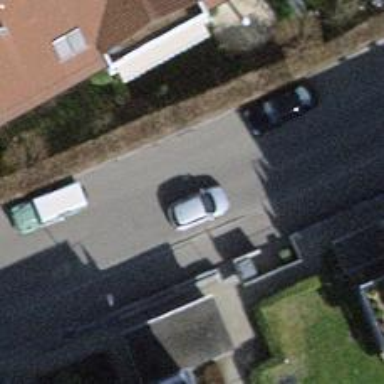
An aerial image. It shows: Concrete footway.